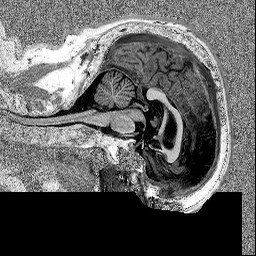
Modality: MP2RAGE
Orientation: sagittal
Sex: male